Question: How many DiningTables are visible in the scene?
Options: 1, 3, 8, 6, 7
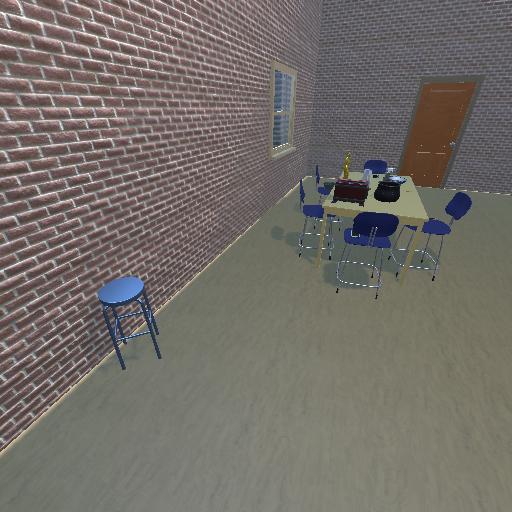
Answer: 1